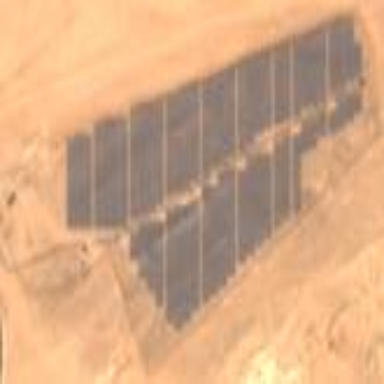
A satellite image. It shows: Solar power plant with photovoltaic panels.